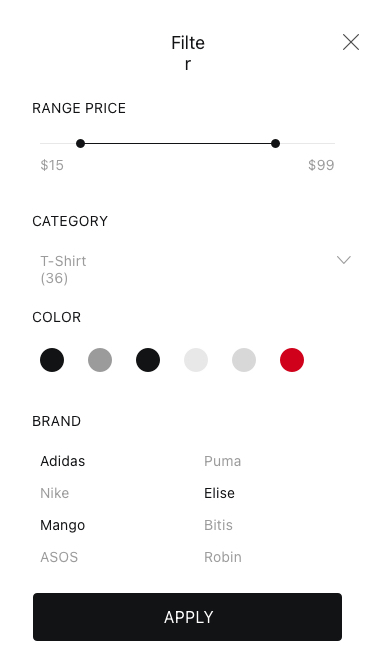
Text in this UI design:
Apply
Brand
Adidas
Puma
Nike
Elise
Mango
Bitis
ASOS
Robin
Color
Category
T-Shirt (36)
Range Price
$15
$99
Filter